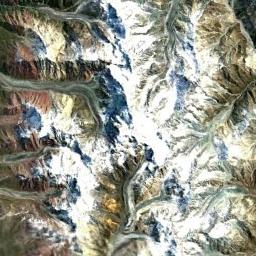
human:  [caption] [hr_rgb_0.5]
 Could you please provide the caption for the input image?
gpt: The snowberg is partly covered with snow and ice but some ridges are not covered by snow and ice .

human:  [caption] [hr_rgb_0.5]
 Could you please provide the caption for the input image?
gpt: The snow berg is consist of bare land and white snow .

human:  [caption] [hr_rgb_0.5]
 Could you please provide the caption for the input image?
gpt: Only the peaks of the snow-capped mountains are covered with snow .

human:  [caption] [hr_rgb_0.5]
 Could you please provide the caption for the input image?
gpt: The snowberg is covered with snow .

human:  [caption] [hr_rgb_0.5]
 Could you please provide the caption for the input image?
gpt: There are much snow and some bare land on the snowberg .